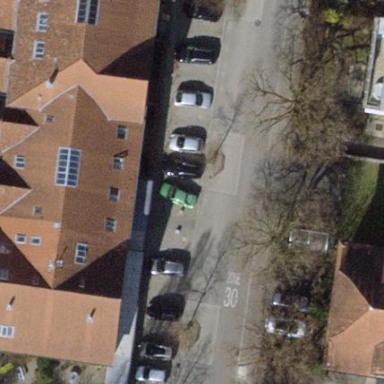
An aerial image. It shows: Street side parking area.